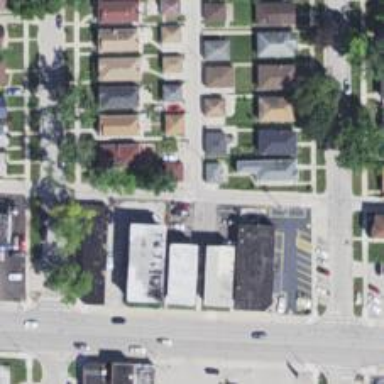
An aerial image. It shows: Alley classified as service road.